Question: Can a Wireless Network Connection Status window (see attached picture) be opened programmatically? The full title of the window is "Wireless Network Connection 12 Status", and its class is "#32770 (Dialog)". It belongs to EXPLORER.EXE process.

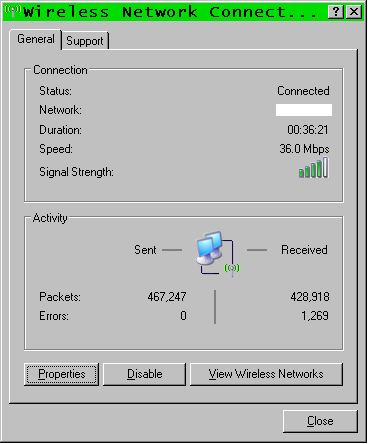
Answer: Doesn't seems if there's any other method to open an adapter properties either from command-line or programatically.
A thread of <URL> says:
> There is no way to open up that specific property window directly.
There's only a shortcut to the "generic" interfaces screen, being
'ncpa.cpl'.
There's <URL> to jump into a specific network adapter properties. The OP of that site also desired to get a solution something you're finding currently.